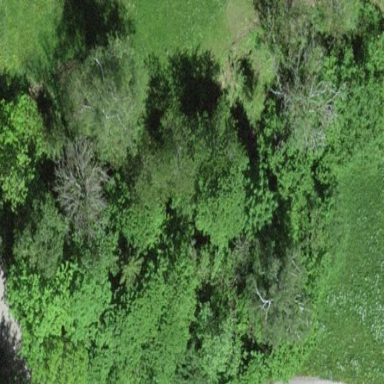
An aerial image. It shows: Mixed leaf-type forest area.